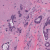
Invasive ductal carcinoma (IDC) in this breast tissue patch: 1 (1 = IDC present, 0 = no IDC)